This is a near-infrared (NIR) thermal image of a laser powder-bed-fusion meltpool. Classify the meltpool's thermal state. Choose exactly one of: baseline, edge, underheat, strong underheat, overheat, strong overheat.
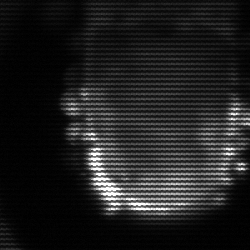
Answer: baseline